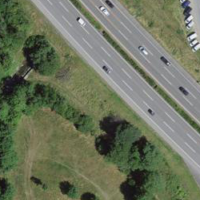
EUNIS habitat code: 57
Species observed at this site:
Primula veris